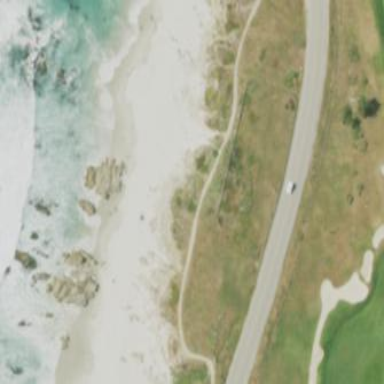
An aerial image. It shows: Beautiful beach with natural surroundings.